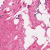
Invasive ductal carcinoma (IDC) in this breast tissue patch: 0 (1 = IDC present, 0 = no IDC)